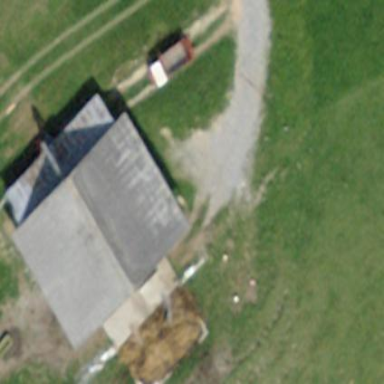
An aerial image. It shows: Barn.